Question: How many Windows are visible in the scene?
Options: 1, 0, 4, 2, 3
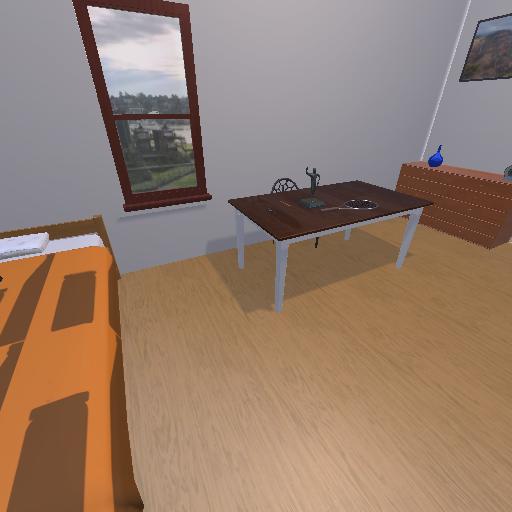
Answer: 1